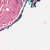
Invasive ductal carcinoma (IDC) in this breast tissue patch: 0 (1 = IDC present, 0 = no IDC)